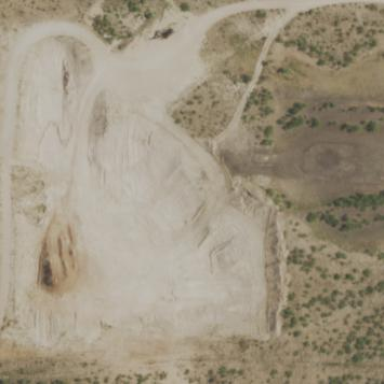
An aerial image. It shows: Quarry area.